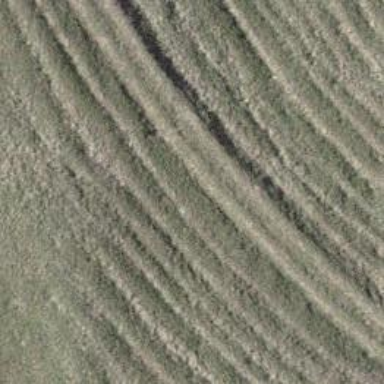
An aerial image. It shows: Grassy track with grade 5 track type.